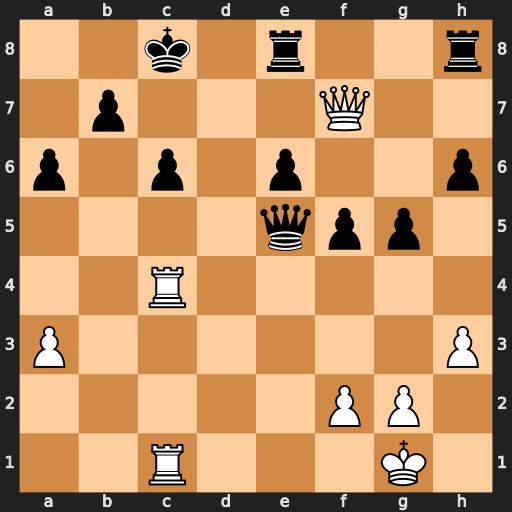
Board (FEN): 2k1r2r/1p3Q2/p1p1p2p/4qpp1/2R5/P6P/5PP1/2R3K1
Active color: w
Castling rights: -
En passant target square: -
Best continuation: Rxc6+ bxc6 Rxc6+ Kb8 Rb6+